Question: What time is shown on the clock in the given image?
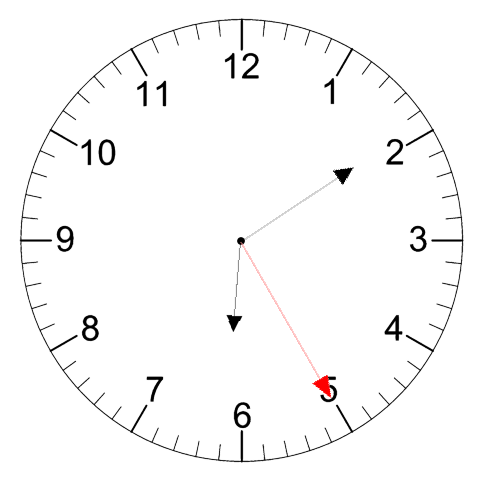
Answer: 06:09:25